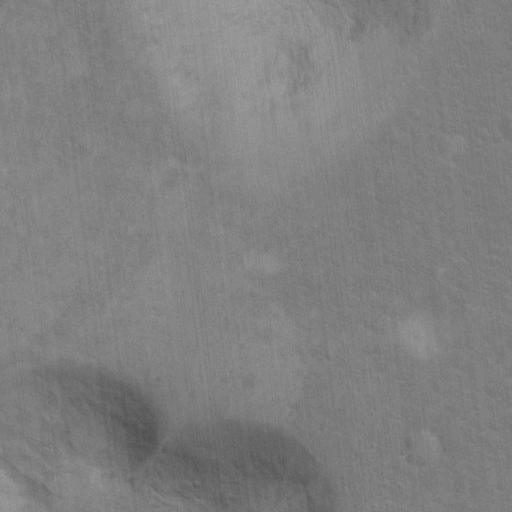
Classes present: Background, Cone